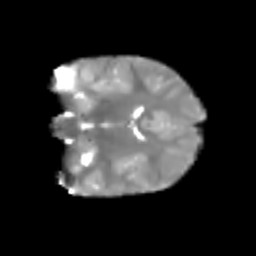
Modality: T2w
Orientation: coronal
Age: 7
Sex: female
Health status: healthy